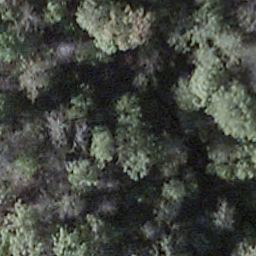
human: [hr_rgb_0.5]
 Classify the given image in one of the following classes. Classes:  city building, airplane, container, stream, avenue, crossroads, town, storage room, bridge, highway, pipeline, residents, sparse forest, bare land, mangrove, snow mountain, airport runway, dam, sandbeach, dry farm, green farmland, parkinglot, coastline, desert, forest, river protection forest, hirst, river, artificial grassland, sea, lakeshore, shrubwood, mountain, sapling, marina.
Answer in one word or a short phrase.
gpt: shrubwood